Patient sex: F
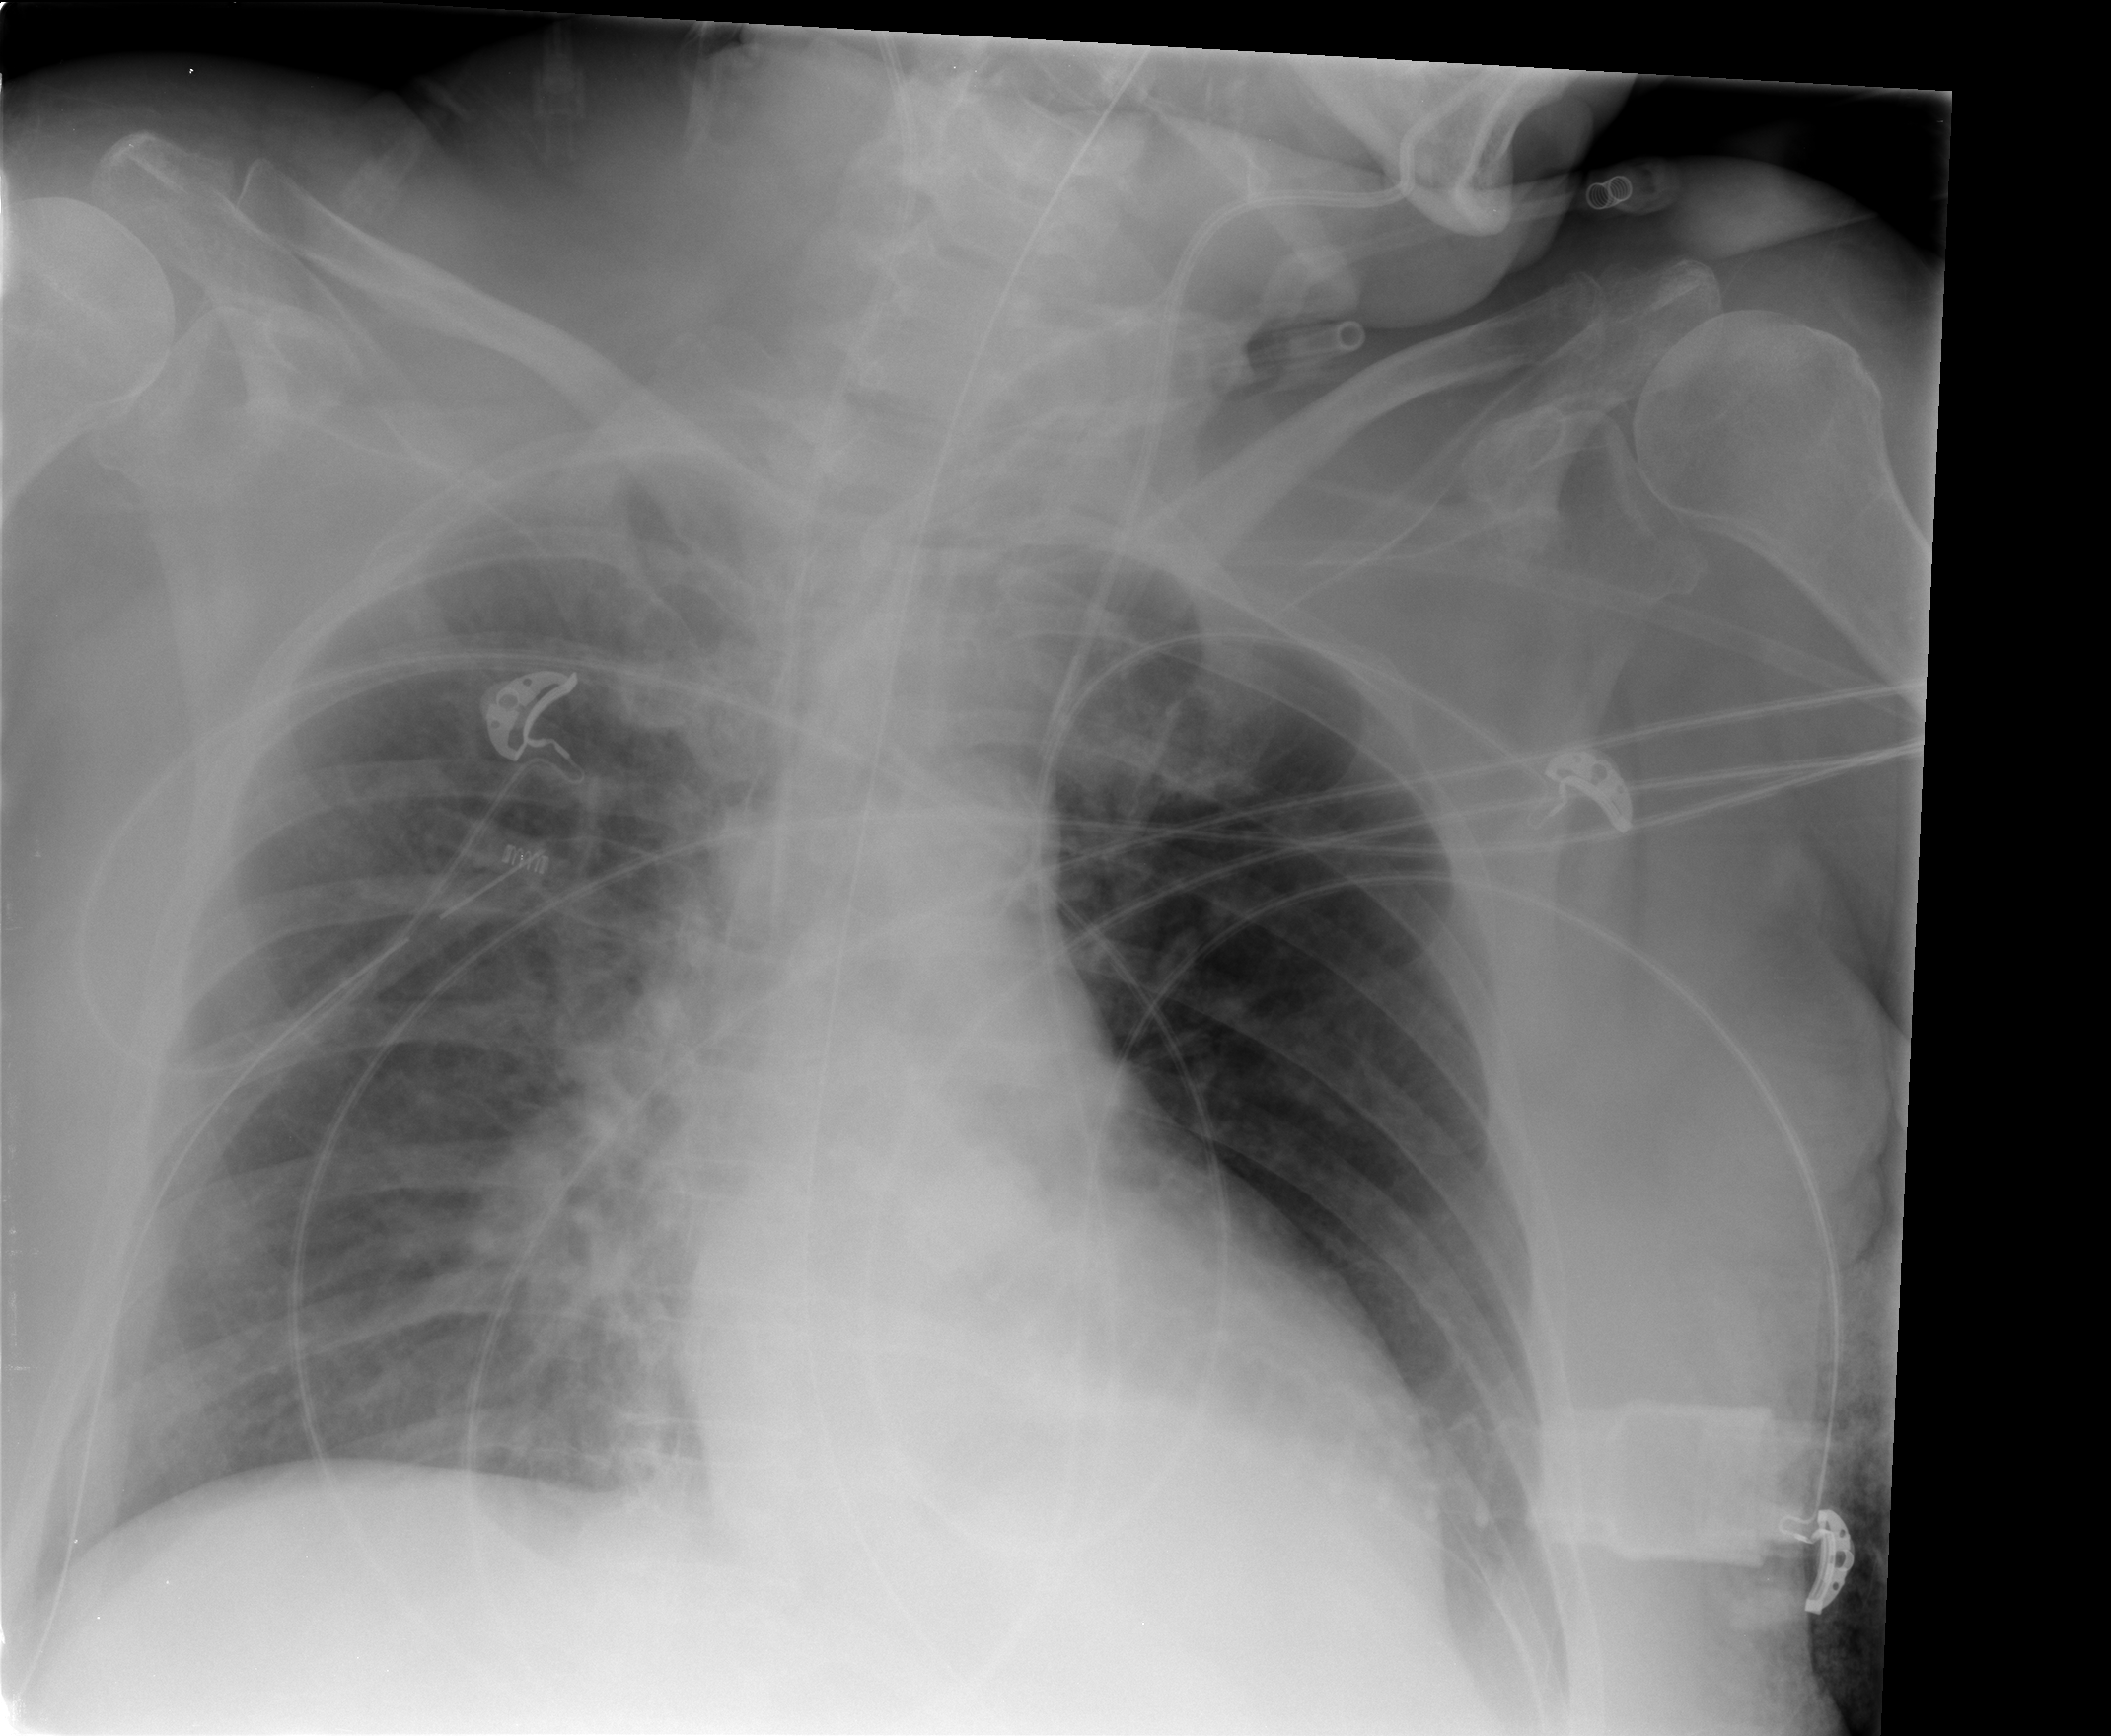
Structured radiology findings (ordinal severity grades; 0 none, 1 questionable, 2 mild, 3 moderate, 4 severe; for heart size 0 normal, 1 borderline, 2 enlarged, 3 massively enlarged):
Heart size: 2
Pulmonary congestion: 2
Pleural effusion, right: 0
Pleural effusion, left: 0
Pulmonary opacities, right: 2
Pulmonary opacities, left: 2
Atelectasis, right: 3
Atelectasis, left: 1